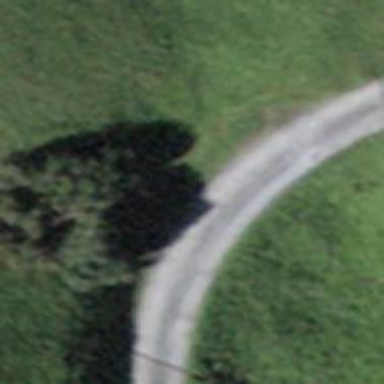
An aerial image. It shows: Unclassified road with asphalt surface.